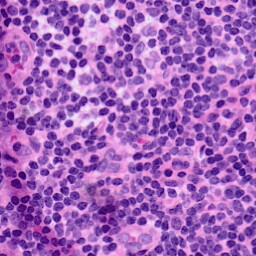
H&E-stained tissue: LymphNode